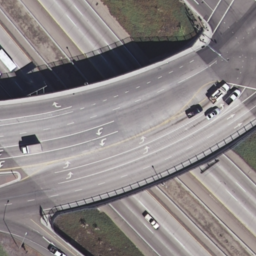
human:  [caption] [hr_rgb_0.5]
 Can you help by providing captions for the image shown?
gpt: An overpass with a road go across another roads diagonally with some cars on the roads .

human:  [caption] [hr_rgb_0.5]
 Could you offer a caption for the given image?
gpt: An overpass with a road go across another roads diagonally with some plants surounded the roads .

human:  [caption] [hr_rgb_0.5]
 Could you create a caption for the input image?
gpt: A wide road go across another roads diagonally with some cars on the roads .

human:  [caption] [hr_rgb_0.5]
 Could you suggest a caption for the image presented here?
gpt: An overpass with a wide road go across another roads diagonally .

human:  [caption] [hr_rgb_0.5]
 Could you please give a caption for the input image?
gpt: A road go across another roads with some cars on the roads with some plants surrounded .